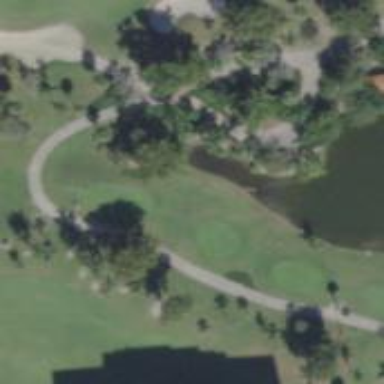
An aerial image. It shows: Service road used as golf cart path.